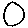
Label: circle